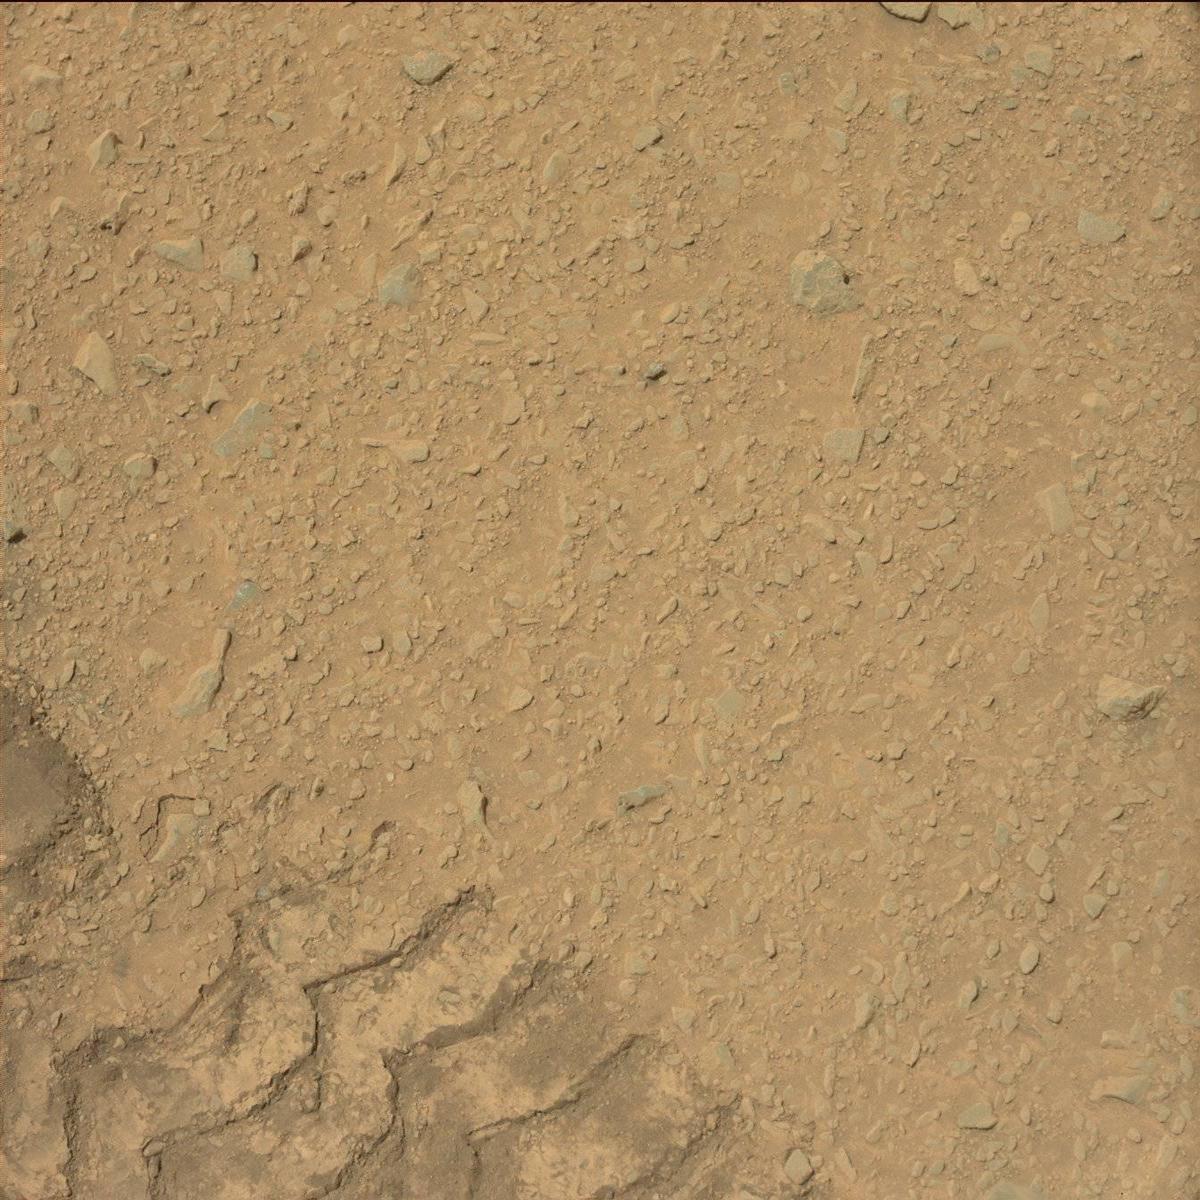
Terrain classes present: Bedrock, Sand / Soil, Track